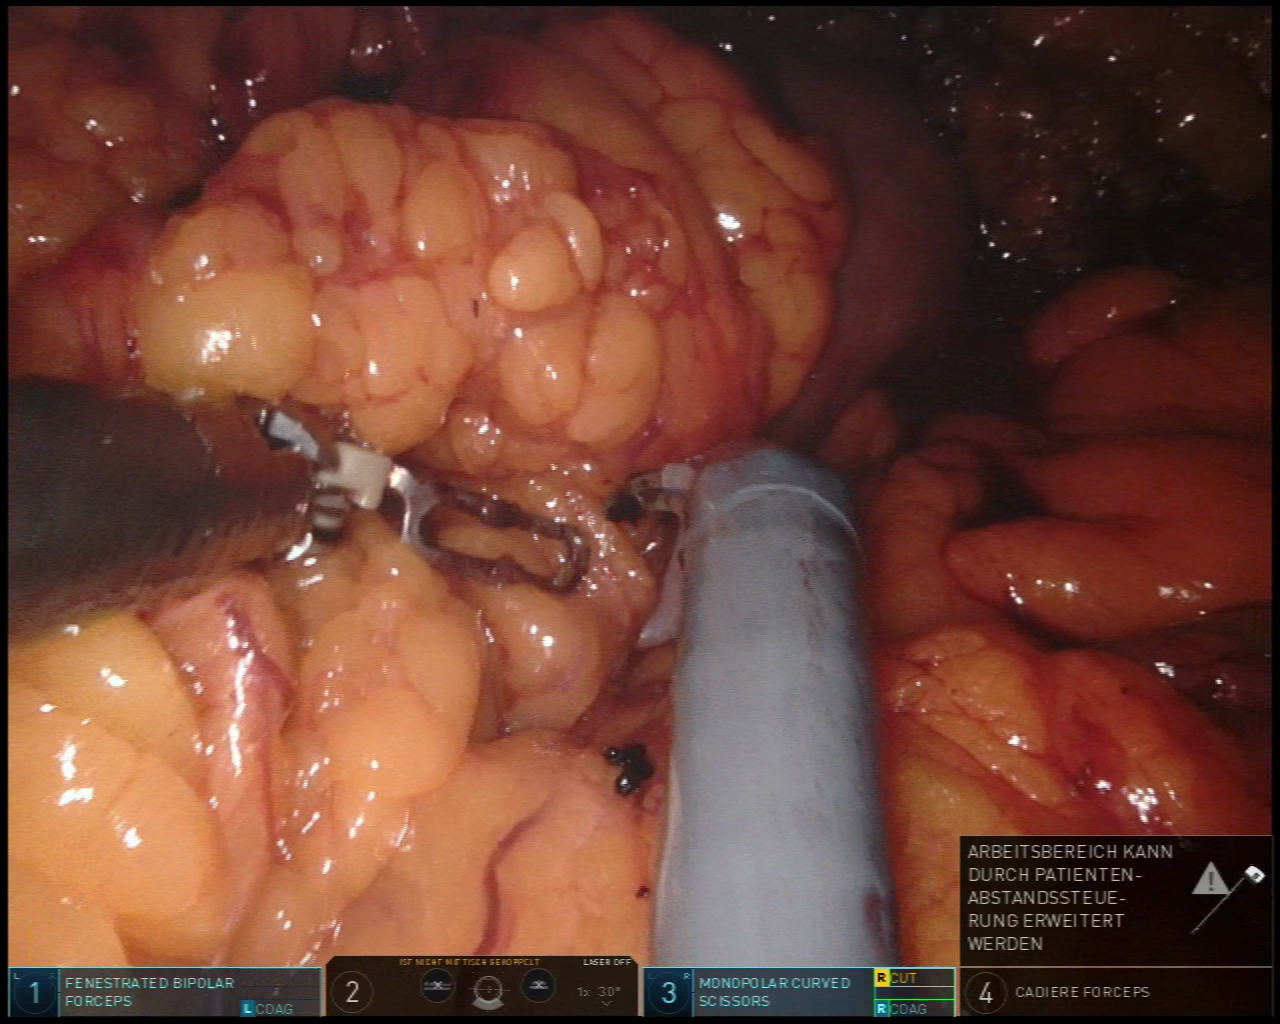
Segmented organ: stomach
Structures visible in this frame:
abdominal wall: no
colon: no
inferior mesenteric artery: no
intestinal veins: no
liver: no
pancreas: no
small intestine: no
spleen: no
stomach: yes
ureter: no
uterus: no
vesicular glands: no